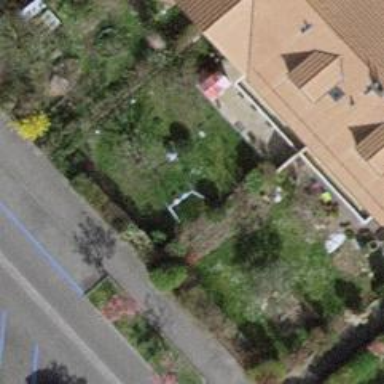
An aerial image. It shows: Garden enclosed by fence.